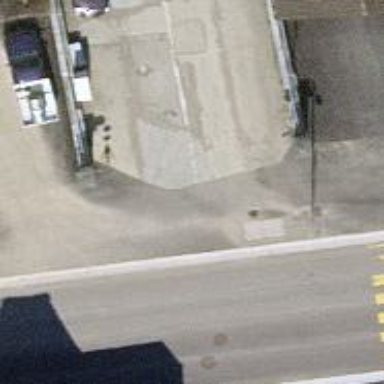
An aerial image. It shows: Swing gate barrier.